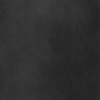
Label: dusty